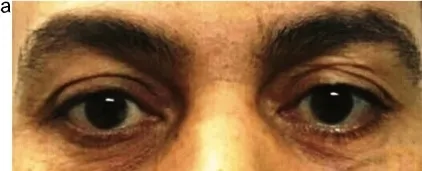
Showing clinical and radiographic results of the follow up period (a) Frontal view of the patient at 1 year postoperative with equal eye level.
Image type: medical_photograph (other_medical_photograph)